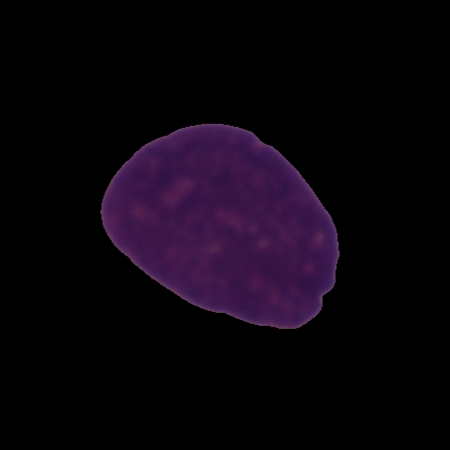
Label: cancer